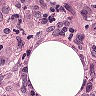
Metastatic tissue present: yes